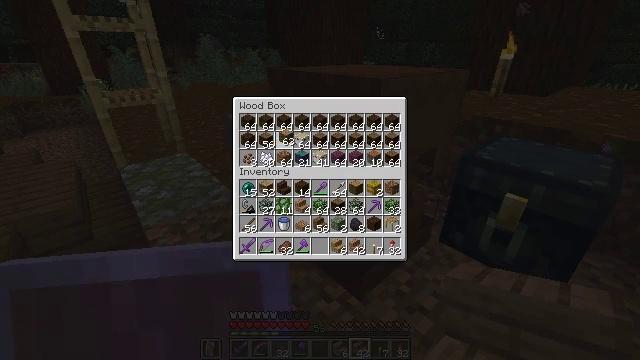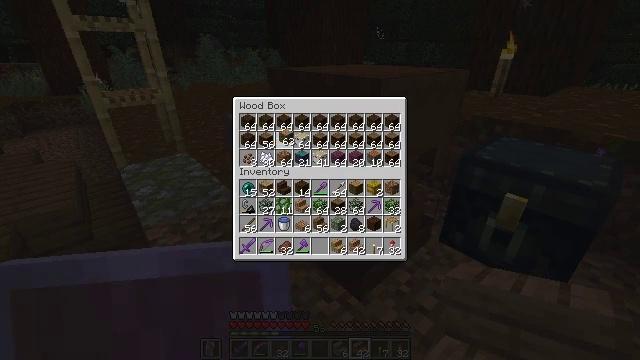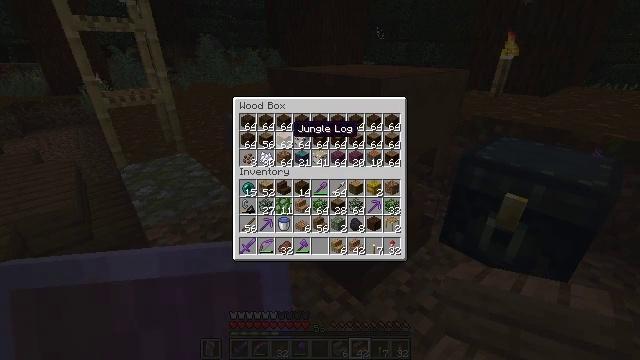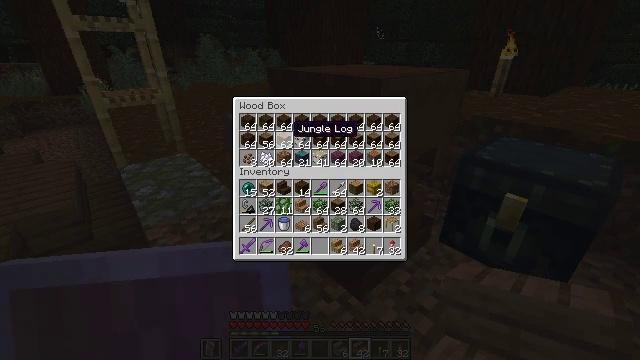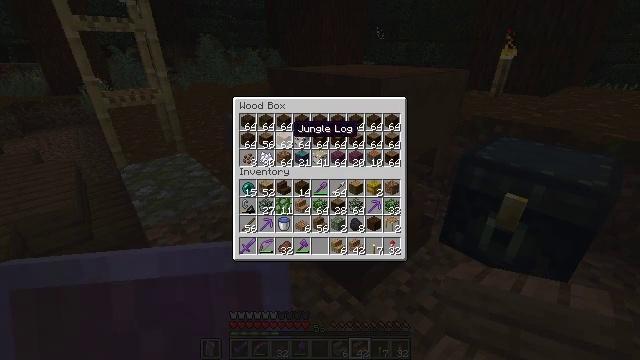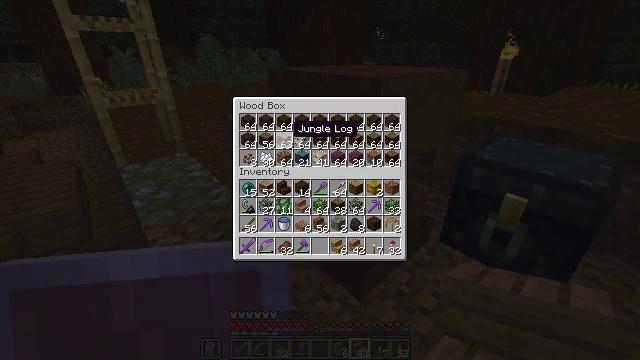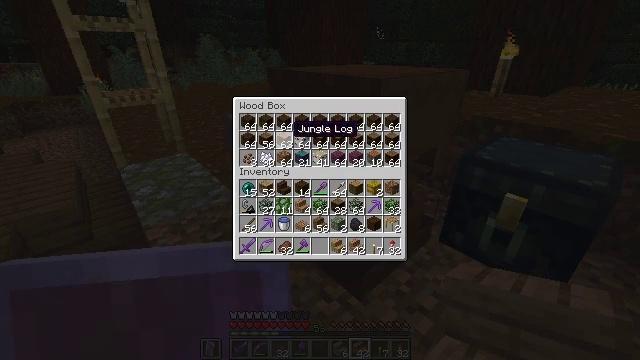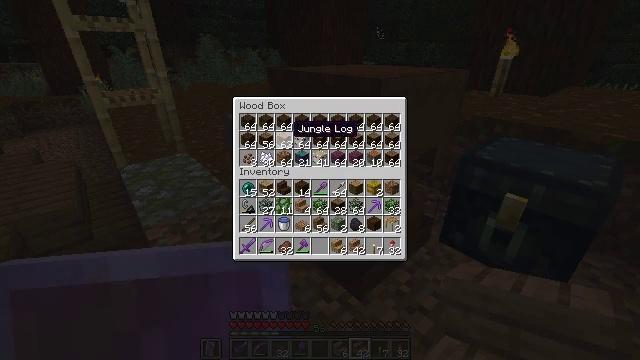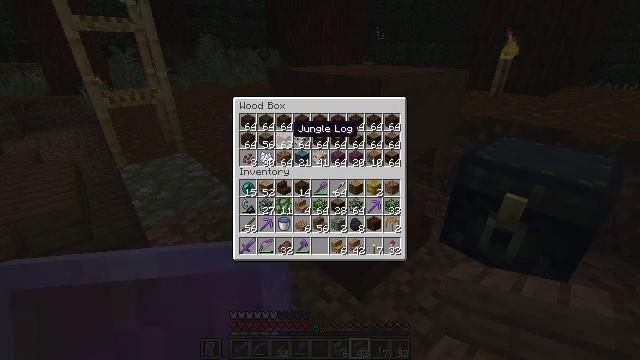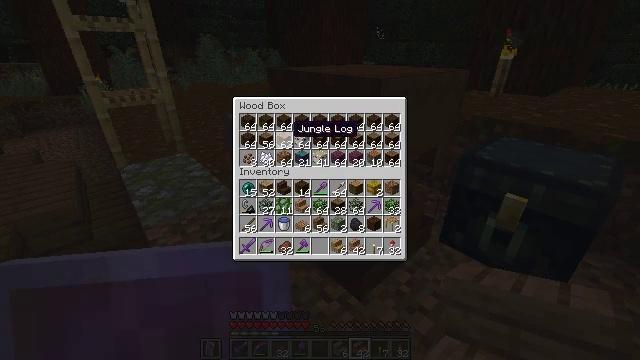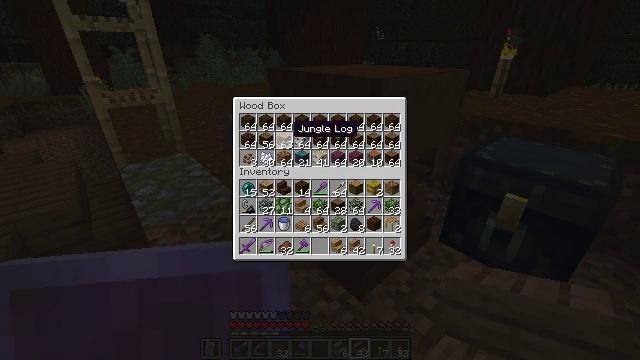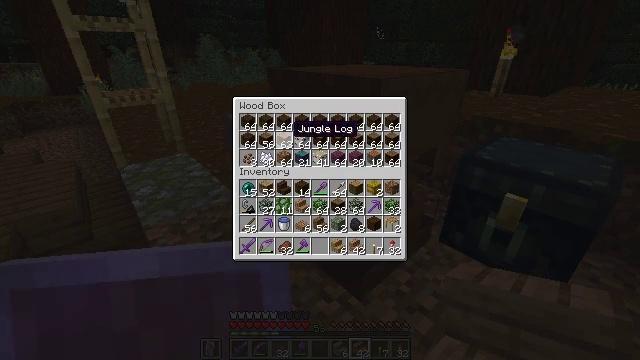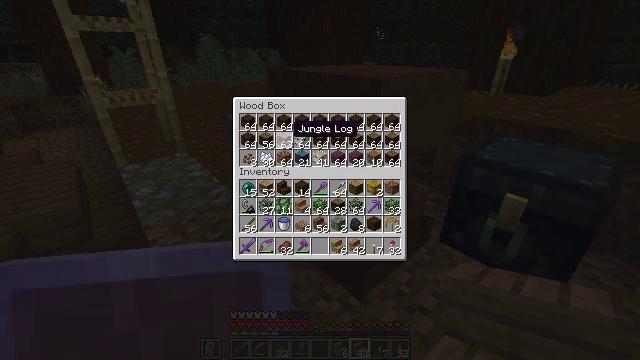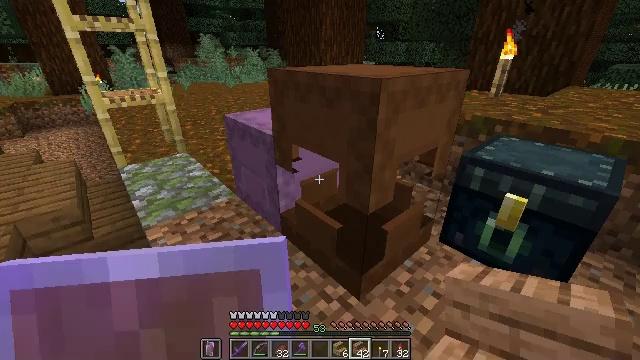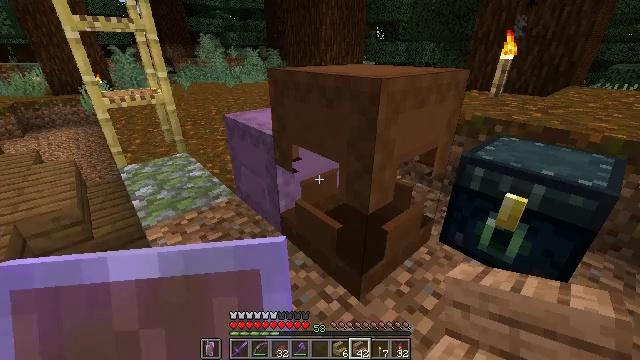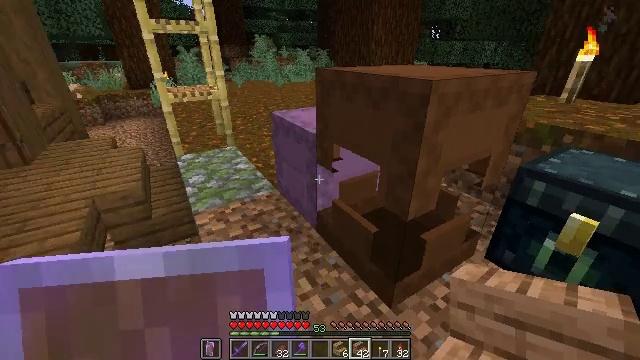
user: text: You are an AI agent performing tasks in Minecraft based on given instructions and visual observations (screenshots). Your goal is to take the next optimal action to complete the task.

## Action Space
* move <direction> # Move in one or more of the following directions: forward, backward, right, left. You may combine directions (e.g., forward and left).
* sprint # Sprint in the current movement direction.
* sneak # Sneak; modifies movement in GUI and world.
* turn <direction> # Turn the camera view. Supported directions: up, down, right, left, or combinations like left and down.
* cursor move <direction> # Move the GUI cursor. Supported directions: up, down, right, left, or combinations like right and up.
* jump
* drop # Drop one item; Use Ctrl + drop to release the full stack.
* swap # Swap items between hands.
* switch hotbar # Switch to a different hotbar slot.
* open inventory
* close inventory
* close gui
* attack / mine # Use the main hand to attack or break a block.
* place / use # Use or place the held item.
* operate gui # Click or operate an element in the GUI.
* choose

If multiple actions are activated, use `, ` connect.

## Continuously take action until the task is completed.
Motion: motion action
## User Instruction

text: Open inventory and turn jungle logs into jungle planks.
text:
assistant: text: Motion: attack / mine
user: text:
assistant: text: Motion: no_op
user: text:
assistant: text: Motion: no_op
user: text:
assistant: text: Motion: no_op
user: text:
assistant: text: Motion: no_op
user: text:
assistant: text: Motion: no_op
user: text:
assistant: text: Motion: no_op
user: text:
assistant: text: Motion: no_op
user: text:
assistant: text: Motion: no_op
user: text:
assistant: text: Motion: no_op
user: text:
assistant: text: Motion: no_op
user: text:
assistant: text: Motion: no_op
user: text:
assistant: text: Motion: no_op
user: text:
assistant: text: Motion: no_op
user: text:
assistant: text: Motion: turn left
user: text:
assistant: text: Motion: turn left and up
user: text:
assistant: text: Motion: turn left and up
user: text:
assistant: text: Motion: turn left and up
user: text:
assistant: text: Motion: turn left
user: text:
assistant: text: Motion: no_op
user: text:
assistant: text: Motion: move forward
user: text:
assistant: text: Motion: move forward
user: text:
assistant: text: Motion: move forward
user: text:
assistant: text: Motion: move forward
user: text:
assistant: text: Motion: move forward, turn right
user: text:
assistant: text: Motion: move forward, turn right and down
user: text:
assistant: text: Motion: move forward, turn right
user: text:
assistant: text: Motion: move forward, turn right
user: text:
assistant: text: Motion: move forward, turn right
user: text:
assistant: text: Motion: move forward, turn right